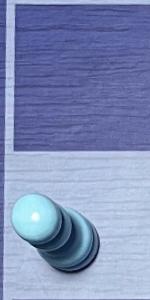
Label: Pawn_White